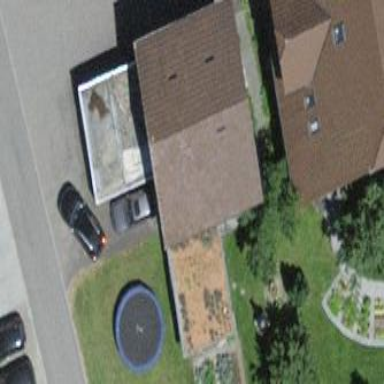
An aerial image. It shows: Garage.